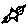
Label: bird